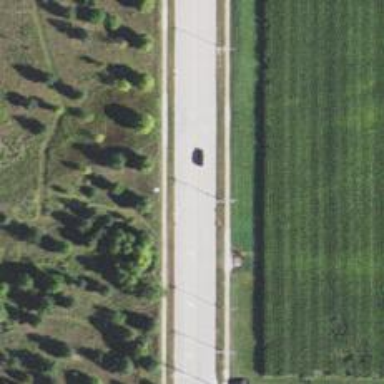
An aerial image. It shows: Secondary road.